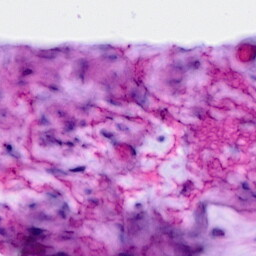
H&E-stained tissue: Ovarian